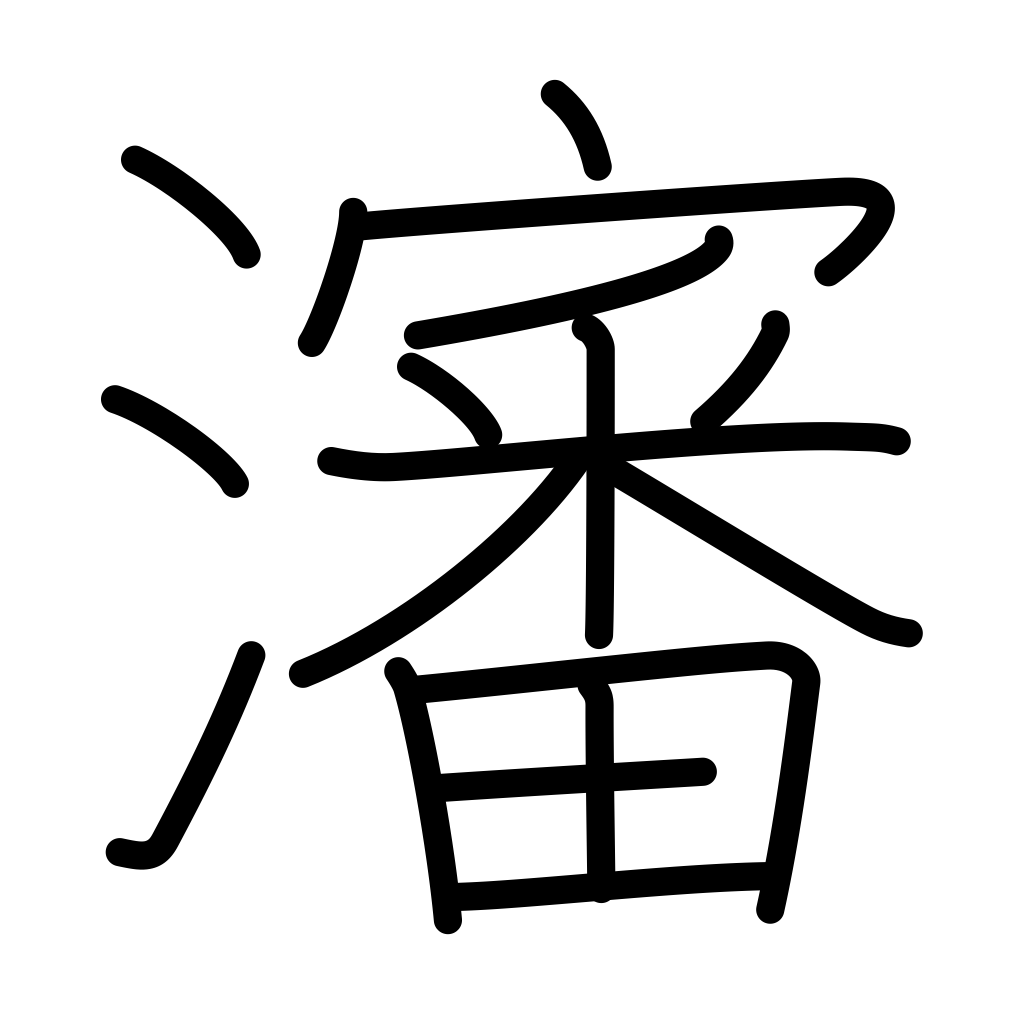
Meaning: juice, broth